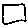
Label: square